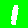
Digit: 1